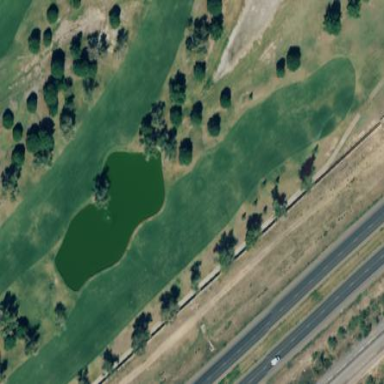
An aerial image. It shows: Well-maintained grass fairway on golf course.